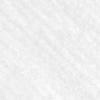
Label: no_change